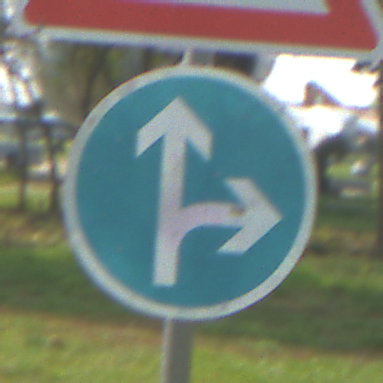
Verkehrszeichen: VorgeschriebeneFahrtrichtungGeradeausOderRechts
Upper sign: Lichtzeichenanlage
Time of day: MorningAfternoon
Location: Outdoor (Suburban)
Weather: PartlyCloudy
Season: NotSpecified
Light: Natural